Field crop: maize
Growth stage: 2
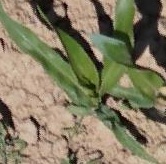
Species: maize